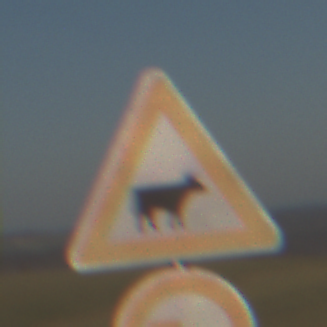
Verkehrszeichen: ViehtriebLinks
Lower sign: UeberholverbotKraftfahrzeuge
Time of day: MorningAfternoon
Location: Outdoor (Nature)
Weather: Clear
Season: Winter
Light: Natural